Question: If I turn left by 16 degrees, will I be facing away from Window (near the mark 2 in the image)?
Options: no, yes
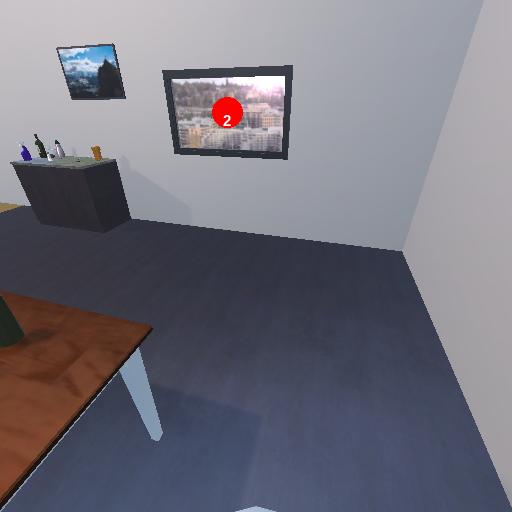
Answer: no